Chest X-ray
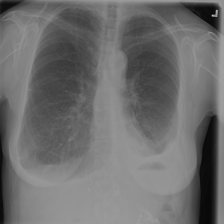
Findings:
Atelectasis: negative
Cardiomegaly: negative
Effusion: negative
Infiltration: negative
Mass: negative
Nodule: negative
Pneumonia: negative
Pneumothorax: negative
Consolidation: negative
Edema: negative
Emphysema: negative
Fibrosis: negative
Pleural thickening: negative
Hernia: negative